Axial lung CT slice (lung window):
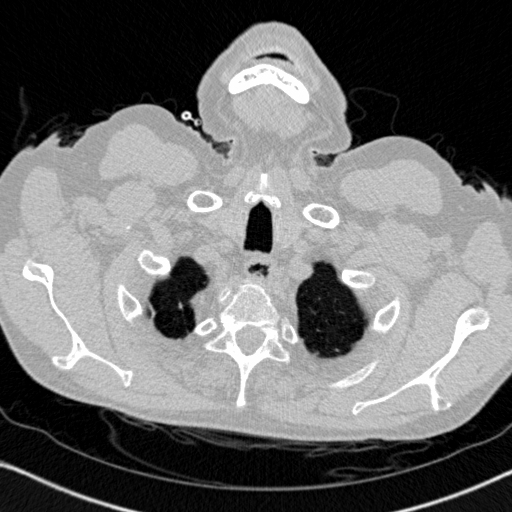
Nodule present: no